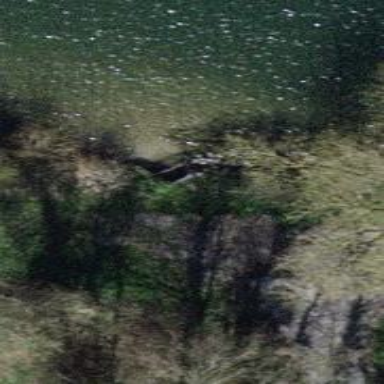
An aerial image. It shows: Culvert tunnel under drain waterway.